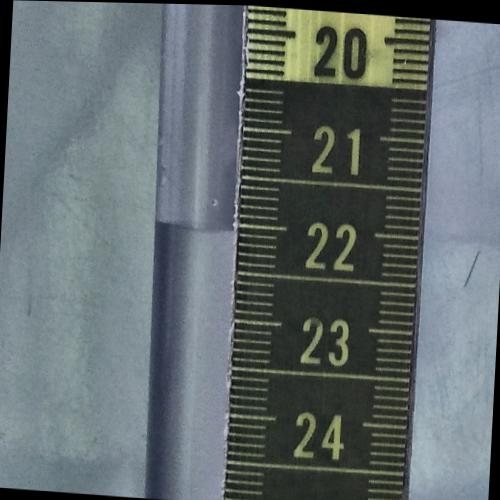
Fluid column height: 22.1 cm